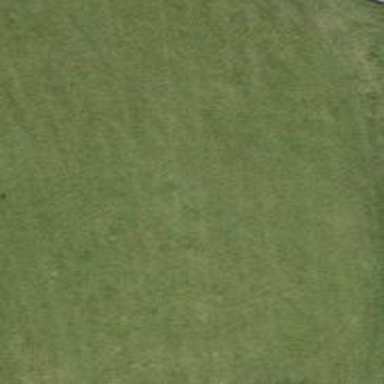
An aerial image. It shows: View of golf hole.